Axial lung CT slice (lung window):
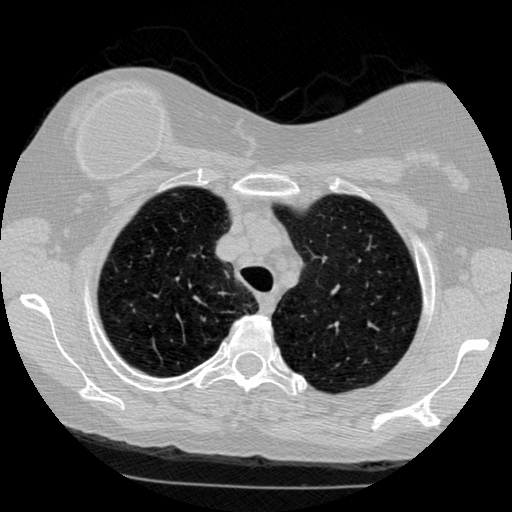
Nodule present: no